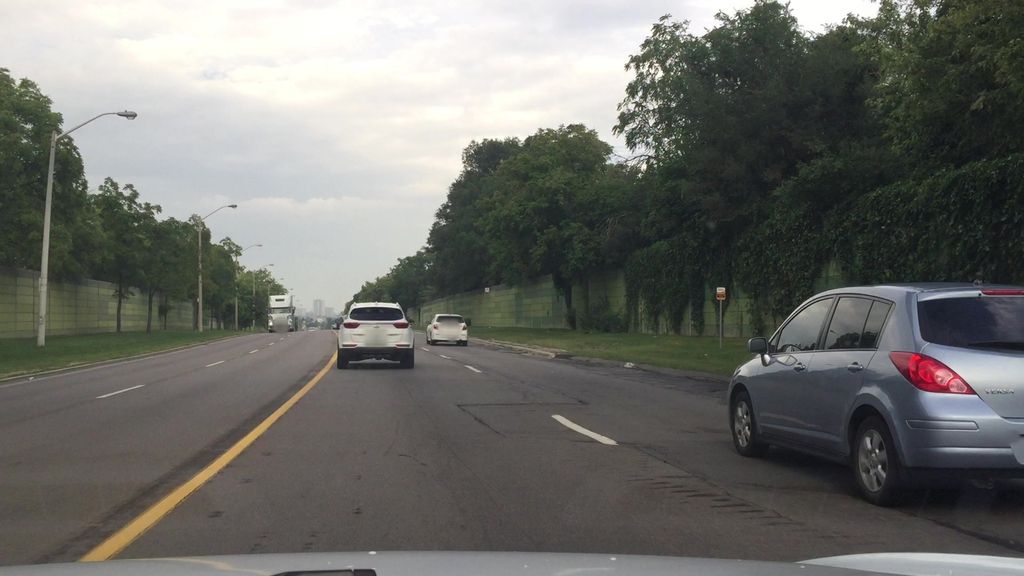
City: toronto